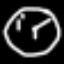
Label: clock